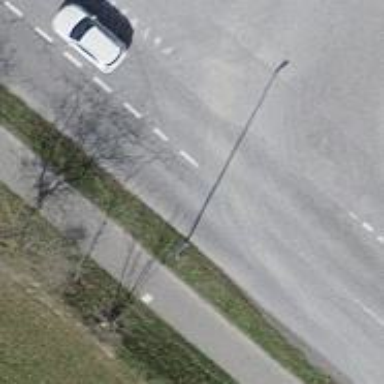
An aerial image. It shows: Unclassified road with asphalt surface.